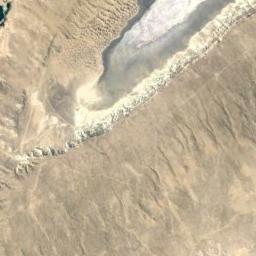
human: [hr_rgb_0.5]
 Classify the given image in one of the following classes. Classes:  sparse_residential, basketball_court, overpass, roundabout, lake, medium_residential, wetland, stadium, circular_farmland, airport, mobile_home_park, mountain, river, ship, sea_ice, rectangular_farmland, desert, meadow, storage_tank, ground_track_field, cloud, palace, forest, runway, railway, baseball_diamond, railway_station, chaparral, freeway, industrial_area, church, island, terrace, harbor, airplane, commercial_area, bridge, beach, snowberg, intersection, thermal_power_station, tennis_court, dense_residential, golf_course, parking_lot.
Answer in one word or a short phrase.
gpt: desert